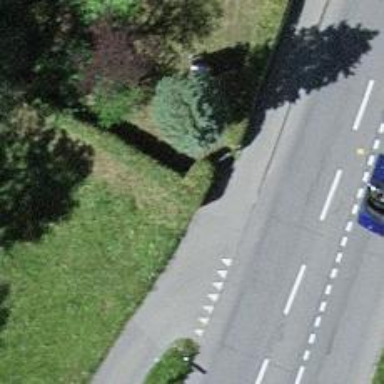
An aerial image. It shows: Hedge barrier.